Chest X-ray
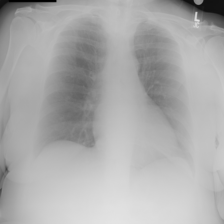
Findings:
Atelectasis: negative
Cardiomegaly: negative
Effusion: negative
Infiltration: negative
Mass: negative
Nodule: negative
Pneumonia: negative
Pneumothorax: negative
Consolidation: negative
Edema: negative
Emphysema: negative
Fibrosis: negative
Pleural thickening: negative
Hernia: negative